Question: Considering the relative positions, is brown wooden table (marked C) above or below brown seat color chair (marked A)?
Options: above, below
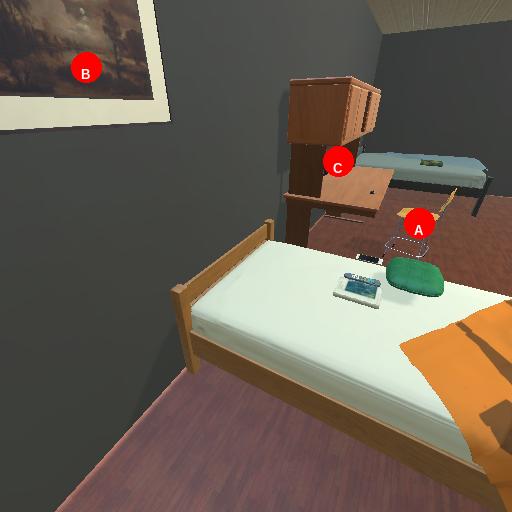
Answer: above